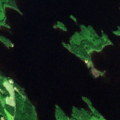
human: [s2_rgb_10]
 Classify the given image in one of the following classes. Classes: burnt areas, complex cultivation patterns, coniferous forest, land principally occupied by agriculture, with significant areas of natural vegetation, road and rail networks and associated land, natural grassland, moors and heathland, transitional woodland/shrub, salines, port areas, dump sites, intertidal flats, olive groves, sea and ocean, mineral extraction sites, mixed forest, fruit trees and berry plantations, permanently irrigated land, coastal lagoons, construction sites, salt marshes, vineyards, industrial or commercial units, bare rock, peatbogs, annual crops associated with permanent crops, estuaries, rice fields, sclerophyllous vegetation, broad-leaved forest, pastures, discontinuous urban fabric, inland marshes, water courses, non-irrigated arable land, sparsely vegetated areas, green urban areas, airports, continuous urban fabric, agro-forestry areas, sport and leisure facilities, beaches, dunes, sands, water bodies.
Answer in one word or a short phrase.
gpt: land principally occupied by agriculture, with significant areas of natural vegetation, broad-leaved forest, coniferous forest, mixed forest, water bodies